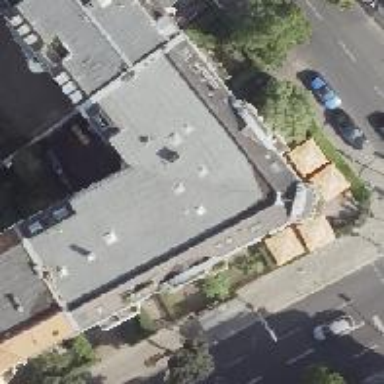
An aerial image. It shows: Half-hipped roof shape on the apartments building.